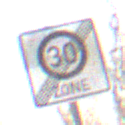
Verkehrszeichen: EndeZone30
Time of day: MorningAfternoon
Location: Outdoor (Nature)
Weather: Clear
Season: Winter
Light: Natural